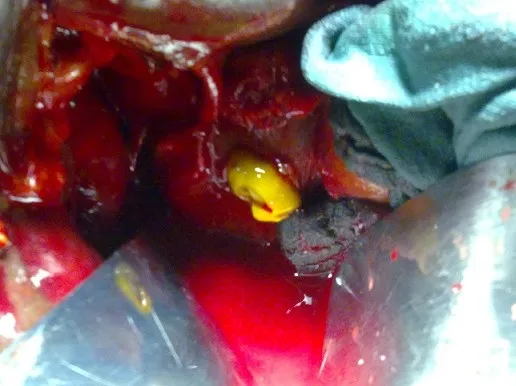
Operative view showing a hydatid materiel of CBD after choledochotomy.
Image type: medical_photograph (other_medical_photograph)